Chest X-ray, PA view. Patient: 57 years old, sex M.
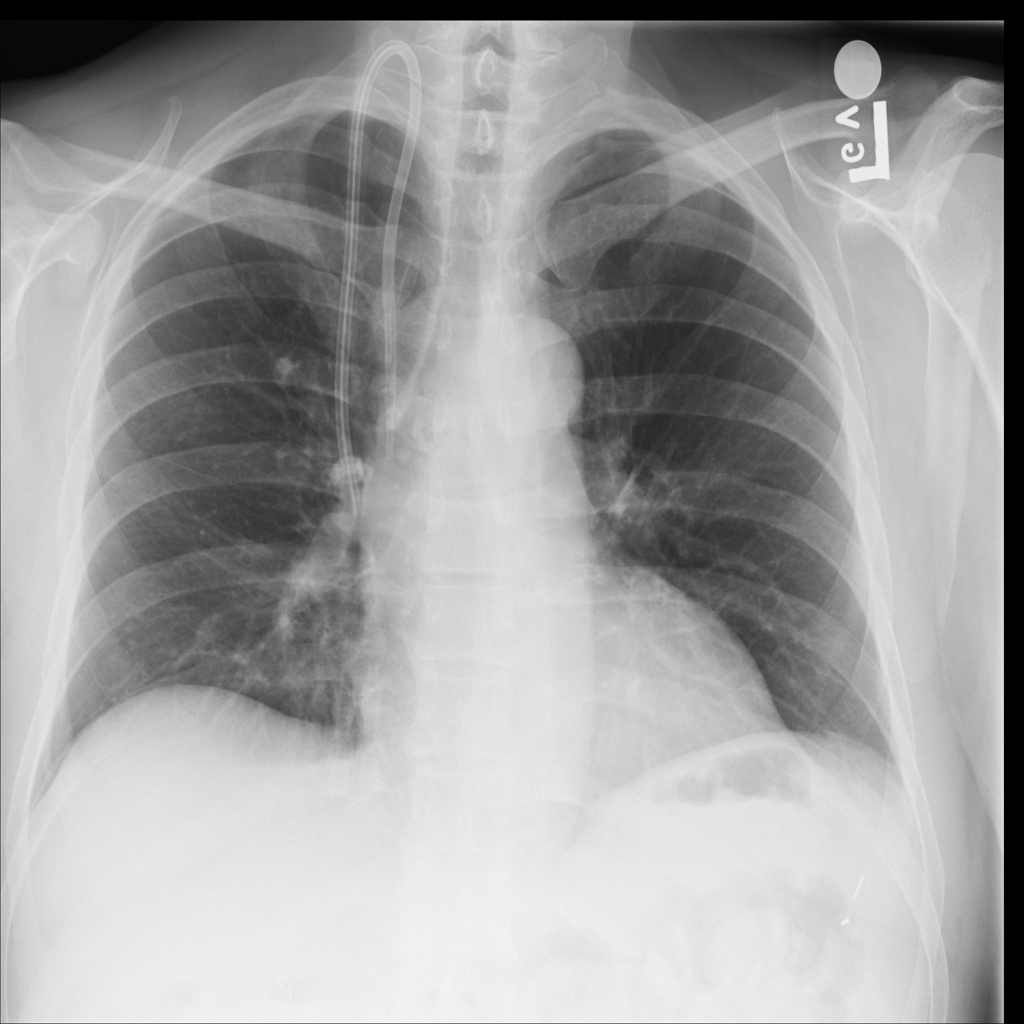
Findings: No Finding